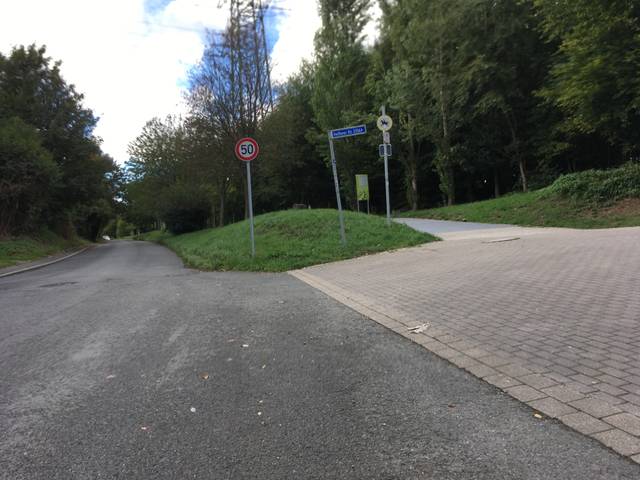
Region: Germany
Coordinates: 51.45, 6.947